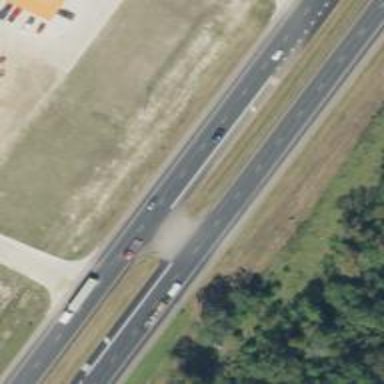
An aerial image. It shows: Trunk link highway.